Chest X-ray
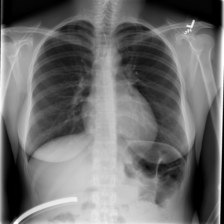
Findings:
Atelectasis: negative
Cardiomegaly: negative
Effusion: negative
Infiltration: negative
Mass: negative
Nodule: negative
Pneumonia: negative
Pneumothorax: negative
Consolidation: negative
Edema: negative
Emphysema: negative
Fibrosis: negative
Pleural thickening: negative
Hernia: negative